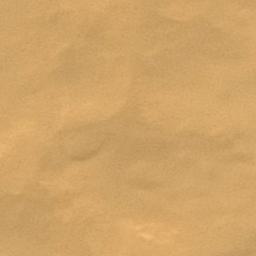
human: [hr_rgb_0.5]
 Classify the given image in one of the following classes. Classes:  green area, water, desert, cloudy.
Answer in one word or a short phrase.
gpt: desert